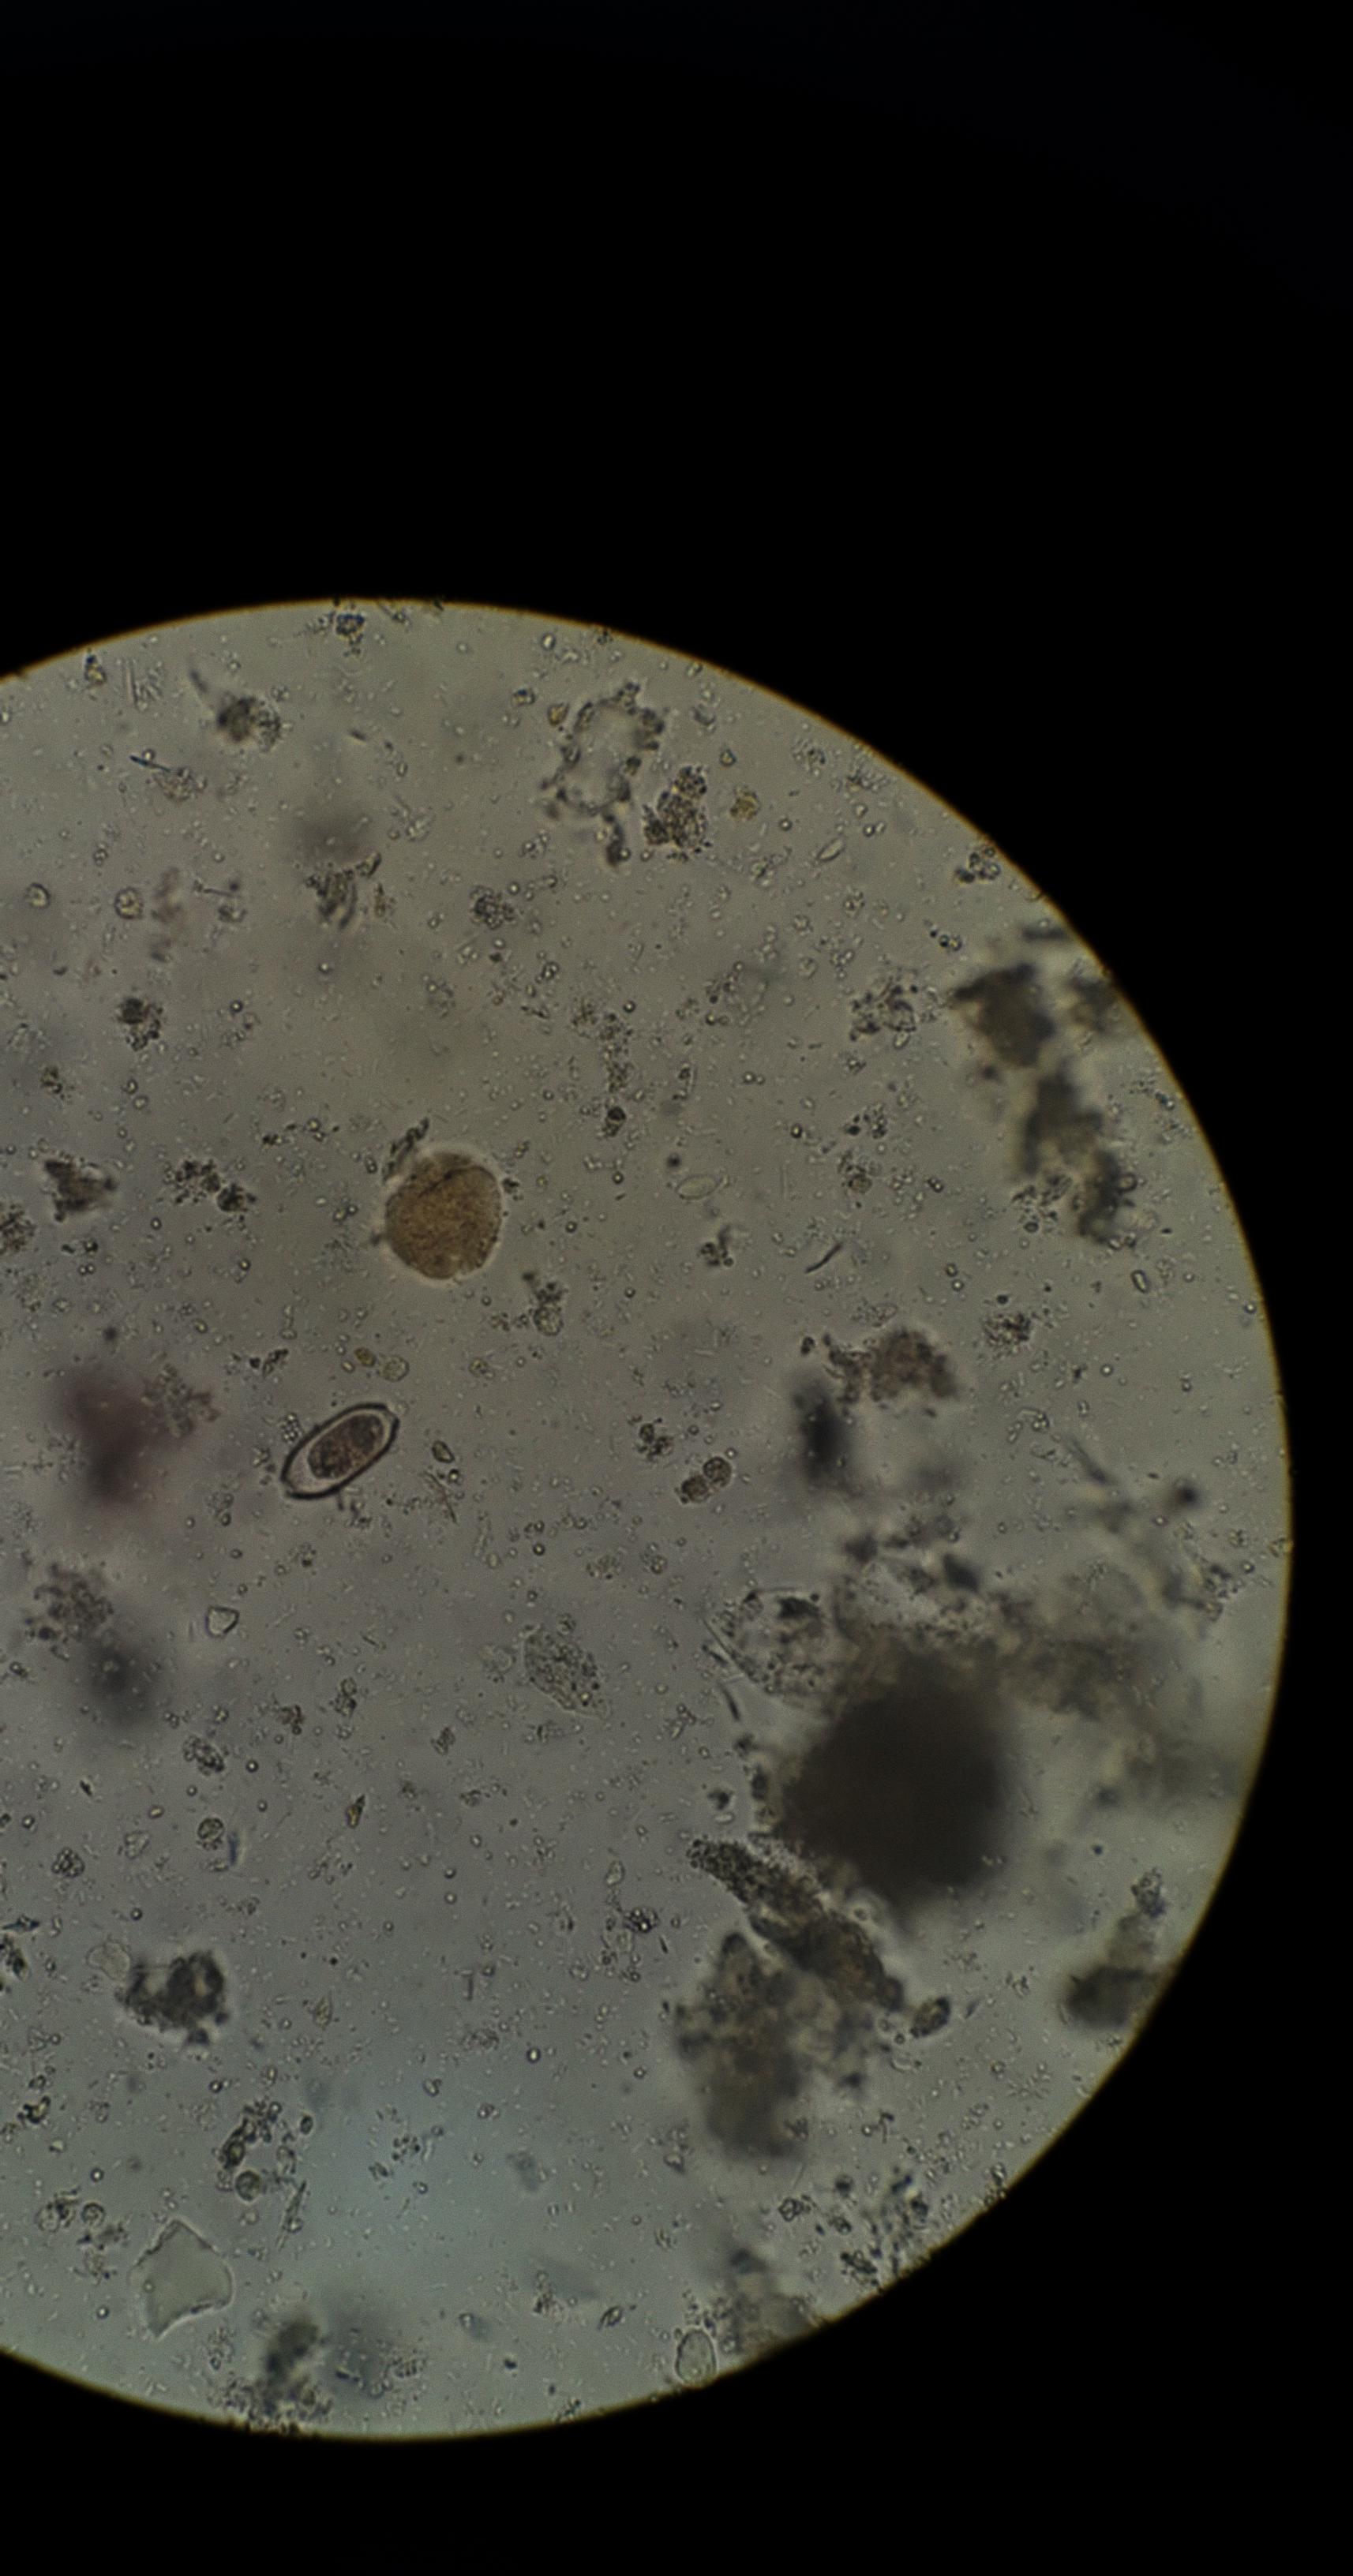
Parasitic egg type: Capillaria philippinensis